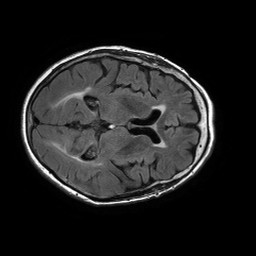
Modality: FLAIR
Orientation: axial
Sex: female
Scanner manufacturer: philips
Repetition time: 11 s
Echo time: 0.125 s